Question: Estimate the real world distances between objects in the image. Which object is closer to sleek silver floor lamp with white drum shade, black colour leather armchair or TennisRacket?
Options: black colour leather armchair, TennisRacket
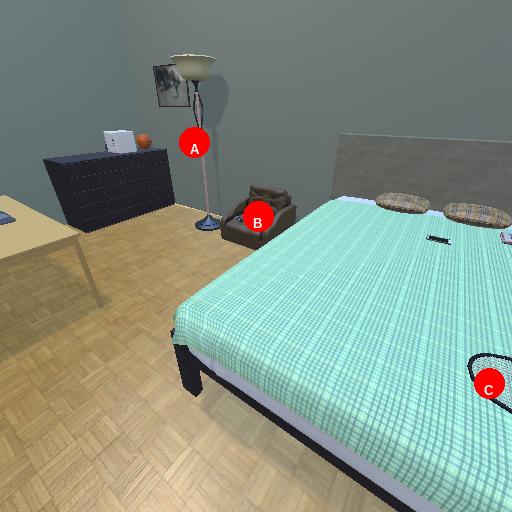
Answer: black colour leather armchair